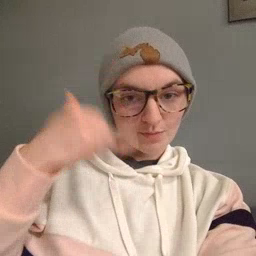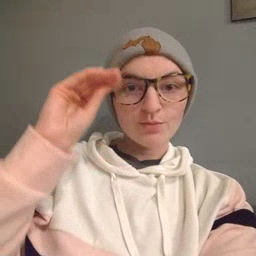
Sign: cowboy